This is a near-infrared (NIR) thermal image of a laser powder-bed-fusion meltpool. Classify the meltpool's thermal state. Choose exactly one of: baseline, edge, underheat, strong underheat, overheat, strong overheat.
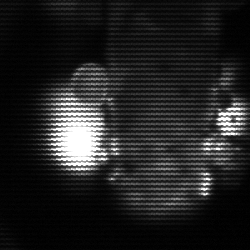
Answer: strong underheat